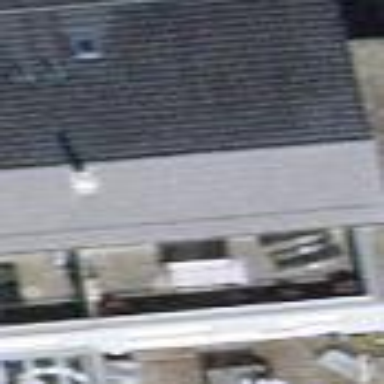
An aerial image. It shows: Building with tiled roof.